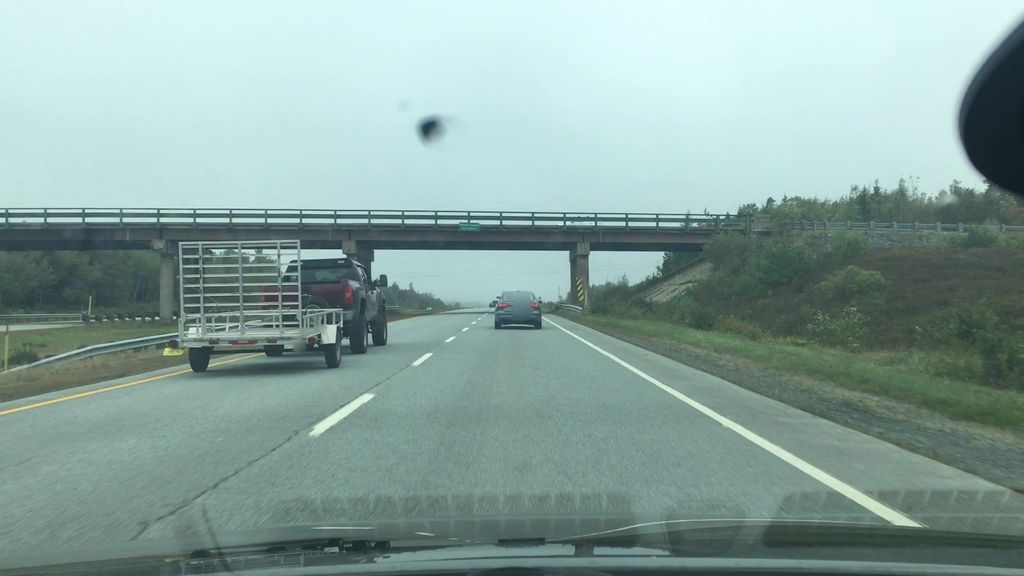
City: halifax